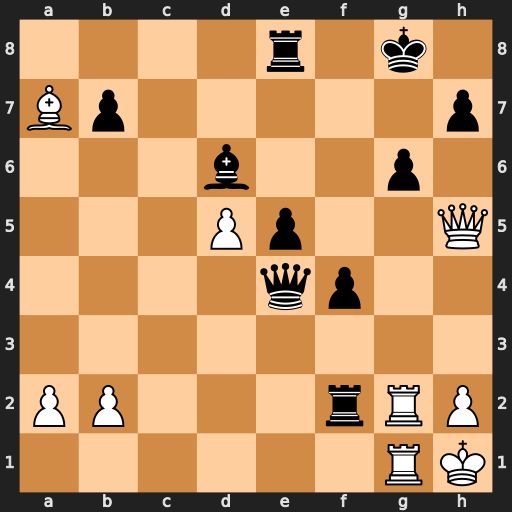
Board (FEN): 4r1k1/Bp5p/3b2p1/3Pp2Q/4qp2/8/PP3rRP/6RK
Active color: w
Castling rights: -
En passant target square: -
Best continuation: Bxf2